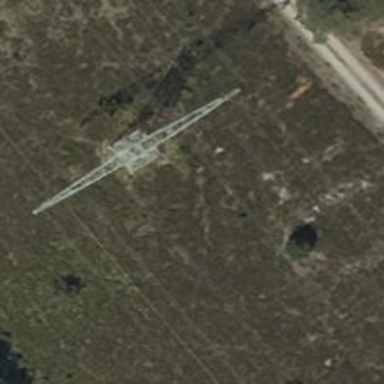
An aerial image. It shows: Power tower.